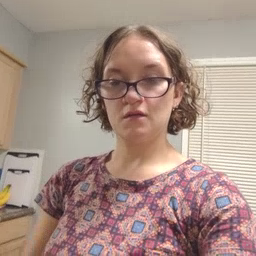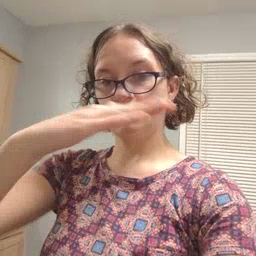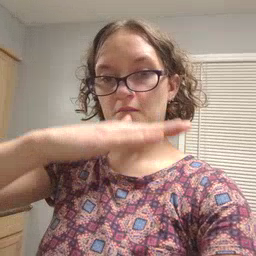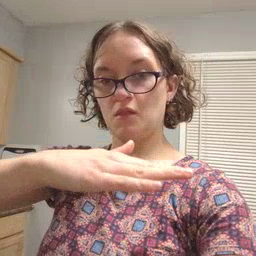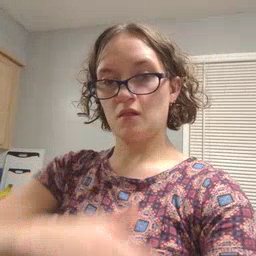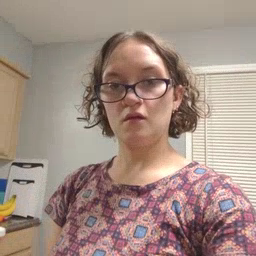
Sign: table